高二 · 解析几何
(2018 天津) 设变量 $x, y$ 满足约束条件 $\left\{\begin{array}{l}x+y \leqslant 5, \\ 2 x-y \leqslant 4, \\ -x+y \leqslant 1, \\ y \geqslant 0,\end{array}\right.$ 则目标函数 $z=3 x+5 y$ 的最大值为
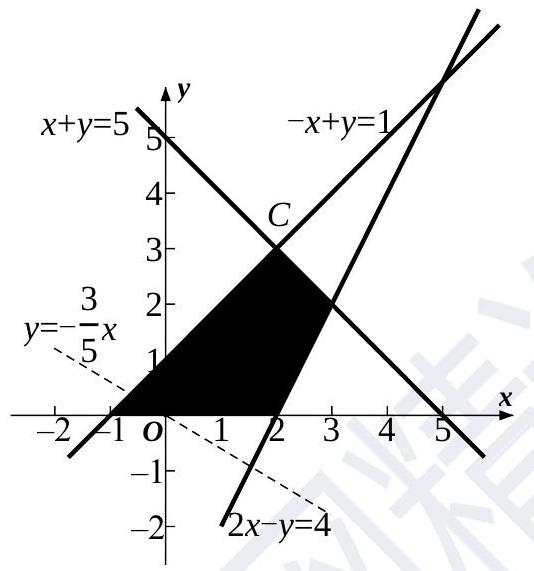
A. 6
    B. 19
    C. 21
    D. 45
答案: C
解析: 不等式组表示的平面区域如图中阴影部分所示,

作出直线 $y=-\frac{3}{5} x$. 平移该直线, 当经过点 $C$ 时, $z$ 取得最大值, 由 $\left\{\begin{array}{l}-x+y=1 \\ x+y=5\end{array}\right.$,

得 $\left\{\begin{array}{l}x=2 \\ y=3\end{array}\right.$, 即 $C(2,3)$, 所以 $a_{\text {max }}=3 \times 2+5 \times 3=21$, 故选 C.